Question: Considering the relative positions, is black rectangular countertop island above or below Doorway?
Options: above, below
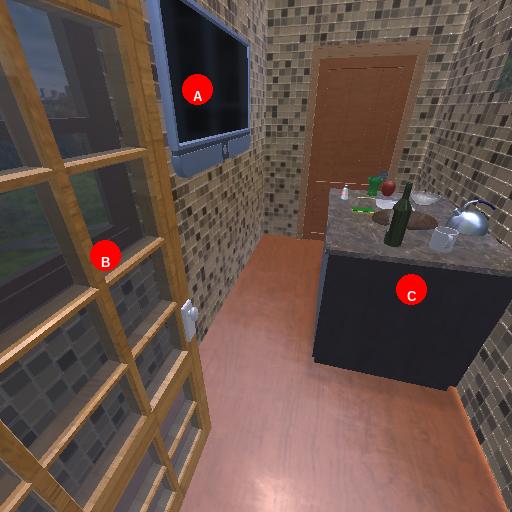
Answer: above